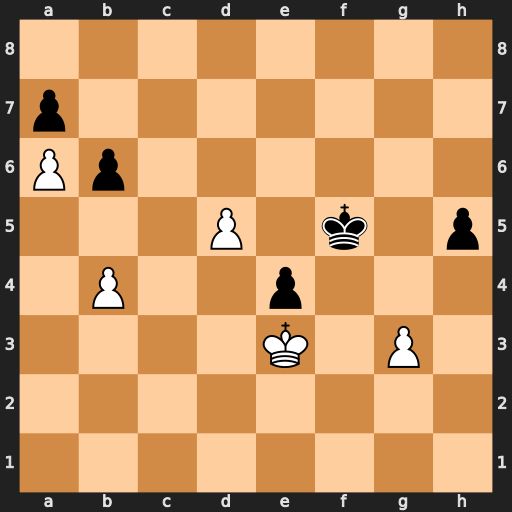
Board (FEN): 8/p7/Pp6/3P1k1p/1P2p3/4K1P1/8/8
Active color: w
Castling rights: -
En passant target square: -
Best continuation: d6 Ke6 Kxe4